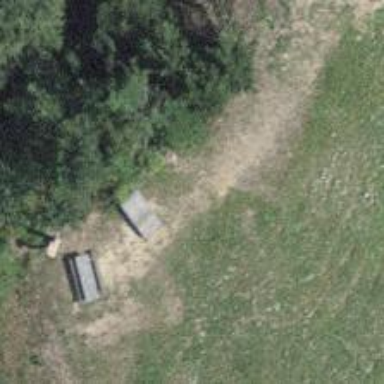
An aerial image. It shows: Picnic table placed in leisure land with bench nearby.